Question: For test automation purposes, I need a class/id value on the tab bit (whatever you call it..) in a tabbed pane.

I have tried the following ,, and , and none of these appear in the class in the DOM level.
'''
var panel1 = Ext.create('Ext.panel.Panel');
panel1.cls = 'AAA'
panel1.itemCls = 'BBBB'
var panel2 = Ext.create('Ext.panel.Panel');
Ext.create('Ext.tab.Panel', {
cls:'CCC',
itemCls:'DDD',
renderTo: document.body,
items: [panel1,panel2]
}
);
'''
I know its somehow possible. Anyone have an idea??
<URL>
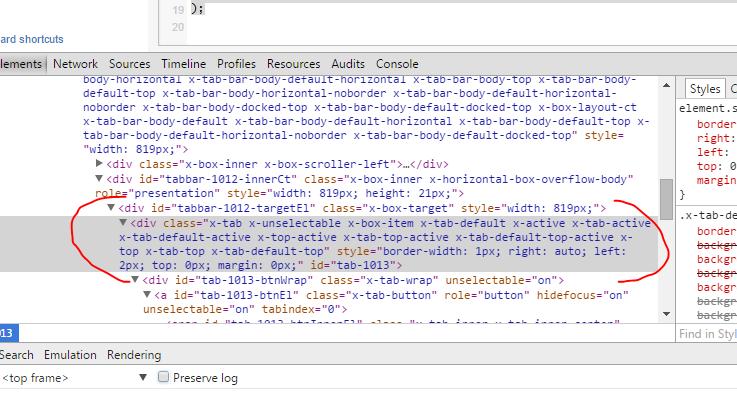
Answer: OK just figured this out. I need to set a tabConfig object on the panel or container that goes inside the tabbed panel.
'''
var panel1 = Ext.create('Ext.panel.Panel');
panel1.tabConfig = {
cls: 'myTab'
};
'''
The tabConfig object holds the cls (class values) that will populate the tabs on the top.